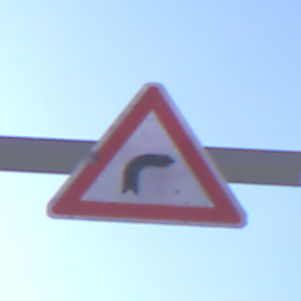
Verkehrszeichen: KurveRechts
Umgebung: Outdoor, Nature
Tageszeit: MorningAfternoon
Wetter: PartlyCloudy
Licht: Natural
Jahreszeit: NotSpecified
Kontrast: HighContrast